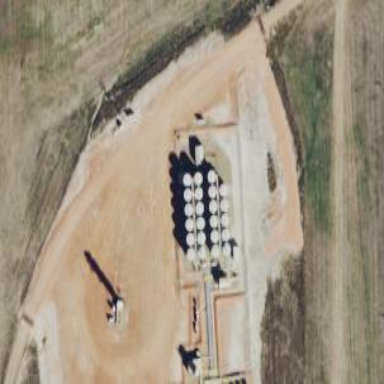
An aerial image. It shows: Storage tank with man-made structure.